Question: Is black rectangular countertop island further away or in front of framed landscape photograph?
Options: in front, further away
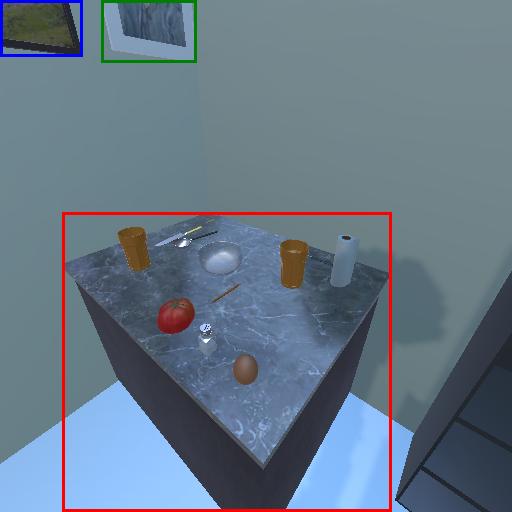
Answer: in front